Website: home-depot
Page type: billing-address
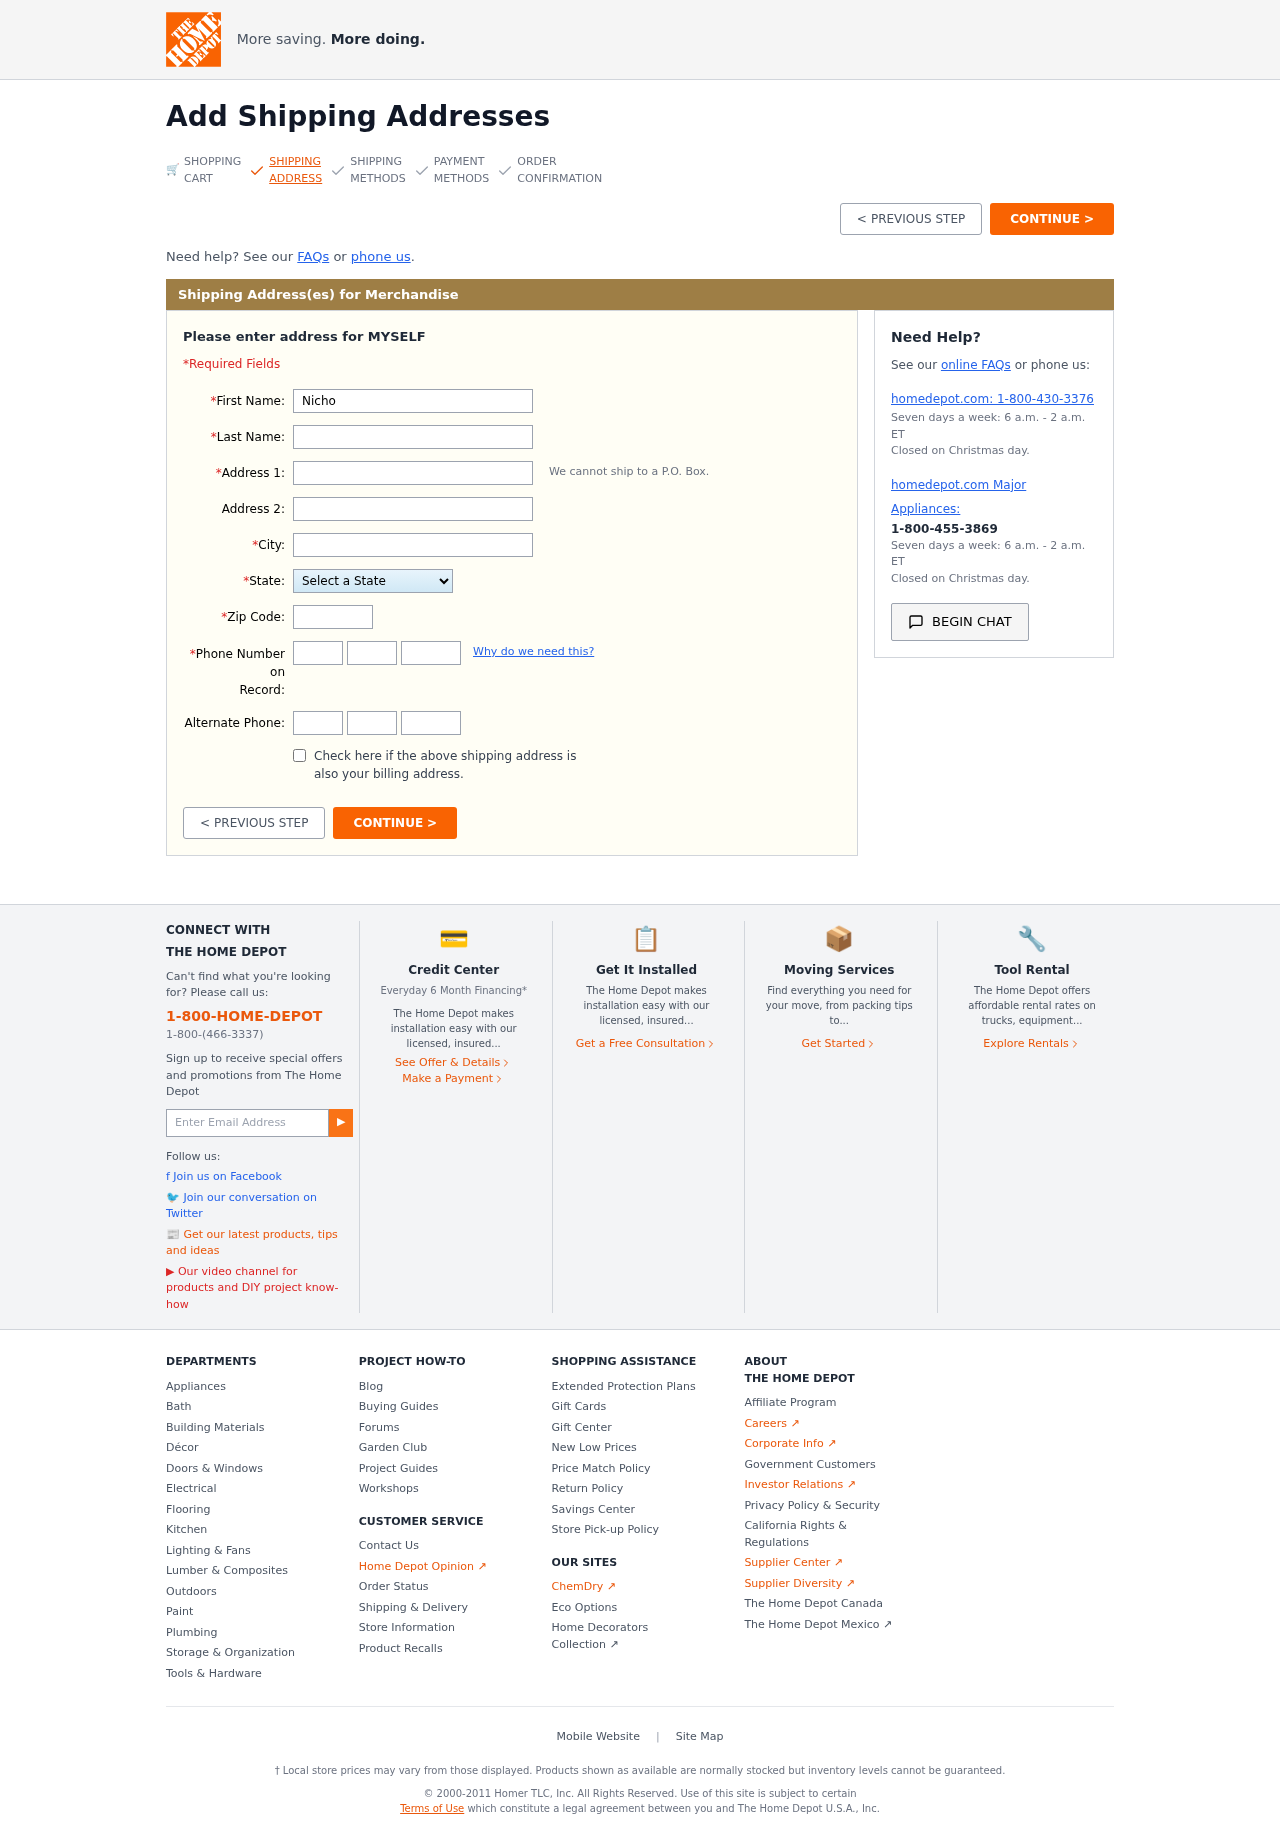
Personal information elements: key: PII_STATE
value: Missouri
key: PII_FIRSTNAME
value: Nichole
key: PII_LASTNAME
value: Garner
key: PII_STREET
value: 38365 Brian Pass
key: PII_STREET2
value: Apt. 357
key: PII_CITY
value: Annafurt
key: PII_POSTCODE
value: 50390
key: PII_PHONE_AREA
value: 535
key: PII_PHONE_PREFIX
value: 975
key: PII_PHONE_LINE
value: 2826
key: PII_PHONE_ALT_AREA
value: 430
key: PII_PHONE_ALT_PREFIX
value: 583
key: PII_PHONE_ALT_LINE
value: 3995